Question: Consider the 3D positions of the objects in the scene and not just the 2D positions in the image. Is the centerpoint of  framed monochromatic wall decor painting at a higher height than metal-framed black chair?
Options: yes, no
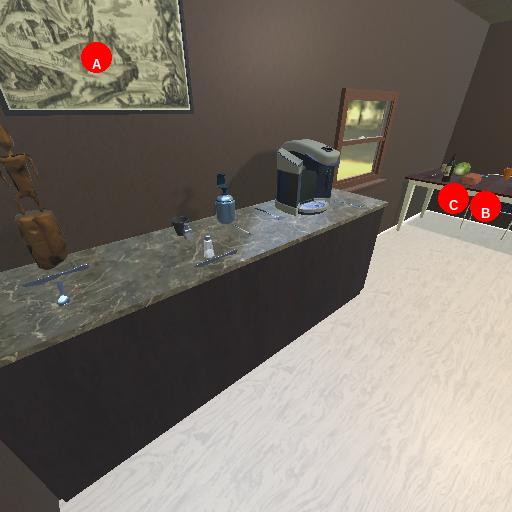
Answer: yes